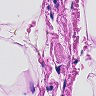
Metastatic tissue present: no